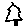
Label: tree